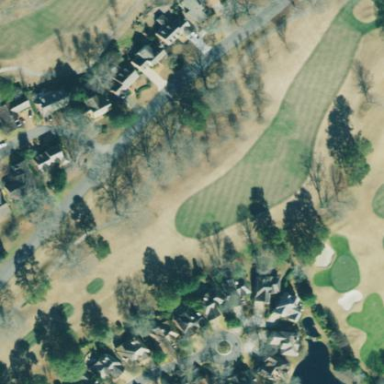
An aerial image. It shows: Golf fairway surrounded by grass.